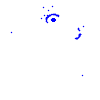
Particle: pion